Question: I'm new to Javascript and I want to make simple slider using JS only (No jQuery or other plugins).

As you see, I've one red box appear, under this there are 2 more boxs (green and blue). What I want is to navigate between them using next and prev buttons. The code should be dynamic so If I added more box it should work without any update to the code.
Please check <URL> fiddle.
'''
<div class="content">
<div class="boxes">
<div class="box-item red"></div>
<div class="box-item blue"></div>
<div class="box-item green"></div>
</div>
<a href="#" class="next">next</a>
<a href="#" class="prev">prev</a>
</div>
'''
What I'm thinking about is:
1- Count the number of elements that have the class name "box-item".
2- Select the element and edit it's CSS "transform" translate(x,y)".
3- Then the next element will be shown.
'''
var numItems = document.querySelectorAll('.box-item').length;
'''
The above JS code count the number of elements, I want something to help me control the boxs by next prev buttons. Any ideas to do that?
Thanks,
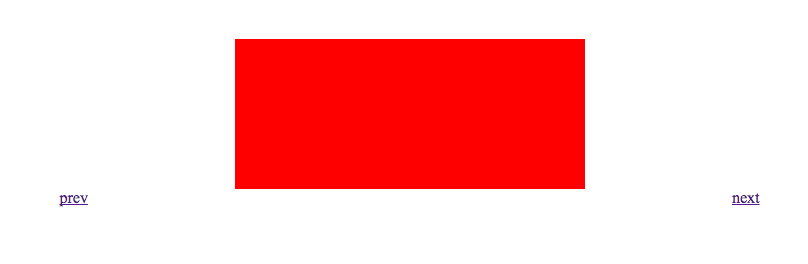
Answer: I would use an object oriented approach for this problem. You can create a slider object with the relevant functions and attributes...
HTML elements has attributes(eg: class, id, value, style..). For this I used a custom attribute called 'translateVal' for the elements that represent boxes. That attribute keeps a track of the current x value of css 'translate()' of the element.
'''
Slider = {
current : 0,
boxes : document.getElementsByClassName("box-item"),
boxWidth: 0,
init : function(boxWidth){
Slider.boxWidth = boxWidth;
Slider.boxes[0].style.transform = "translate(0px, 0)";
Slider.boxes[0].translateVal = 0;
for (var i=1; i<Slider.boxes.length; i++) {
Slider.boxes[i].style.transform = "translate("+(boxWidth)+"px, 0)";
Slider.boxes[i].translateVal = boxWidth;
}
},
move : function(direction){
if (direction == "left" && Slider.current > 0){
Slider.current--;
} else if (direction == "right" && Slider.current < Slider.boxes.length-1){
Slider.current++;
}
for (var i=0; i<Slider.boxes.length; i++) {
var translateVal = Slider.boxWidth;
if (i == Slider.current){
translateVal = 0;
}
Slider.boxes[i].style.transform = "translate("+(translateVal)+"px, 0)";
Slider.boxes[i].translateVal = translateVal;
}
}
}
window.onload = function(){Slider.init(350)};
'''
'''
.content {
width: 700px;
height: 500px;
margin: 120px auto 0 auto;
}
.content .boxes {
width: 350px;
height: 150px;
background: #666666;
position: relative;
margin: 0 auto;
overflow: hidden;
}
.content .boxes .box-item {
position: absolute;
width: 350px;
height: 150px;
right: 0;
bottom: 0;
left: 0;
top: 0;
}
.content .boxes .red {
background: red;
}
.content .boxes .blue {
background: blue;
}
.content .boxes .green {
background: green;
}
.content .next {
float: right;
}
.content .prev {
float: left;
}
'''
'''
<body>
<div class="content">
<div class="boxes">
<div class="box-item red" translateVal=""></div>
<div class="box-item blue" translateVal=""></div>
<div class="box-item green" translateVal=""></div>
</div>
<a href="#" class="next" onclick="Slider.move('right')">next</a>
<a href="#" class="prev" onclick="Slider.move('left')">prev</a>
</div>
</body>
'''